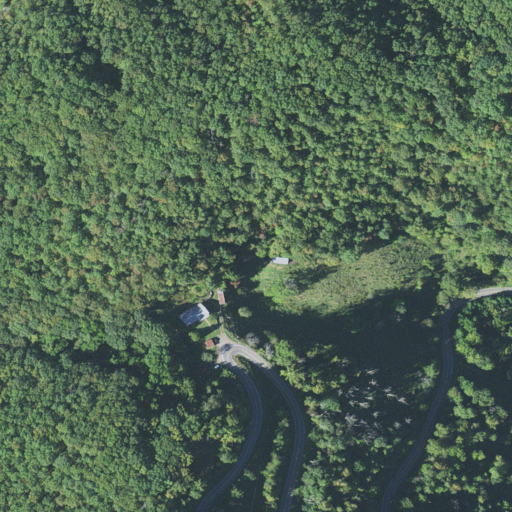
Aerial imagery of gap in North Carolina named Billy Gap containing deciduous forest, open development, pasture, and low intensity development